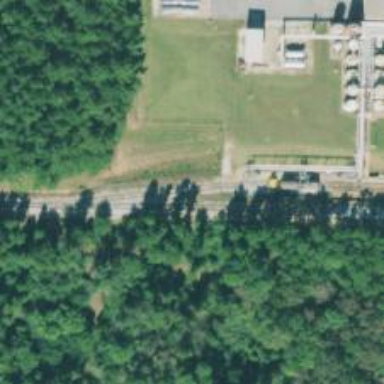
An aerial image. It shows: Rail spur service.